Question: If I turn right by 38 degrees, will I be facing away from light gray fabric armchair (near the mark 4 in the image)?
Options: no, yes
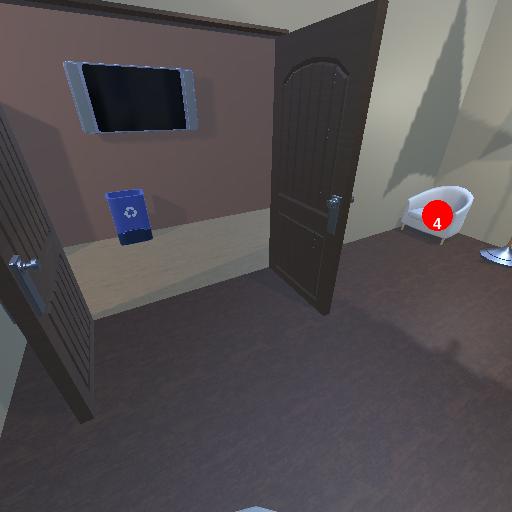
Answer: no